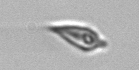
Label: Oxytoxum